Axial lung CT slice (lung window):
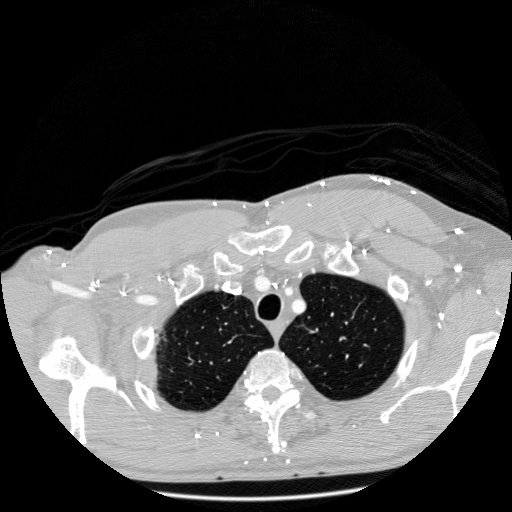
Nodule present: no